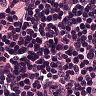
Metastatic tissue present: yes